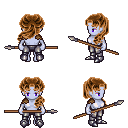
a pixel art fantasy rpg character, female body template, dark elf, purple skin, leather shoulder armor, metal pants, brown princess hairstyle, metal boots, spear, four views (front, back, left, right), 2x2 character sprite sheet, small pixel art, hard edges, no anti-aliasing